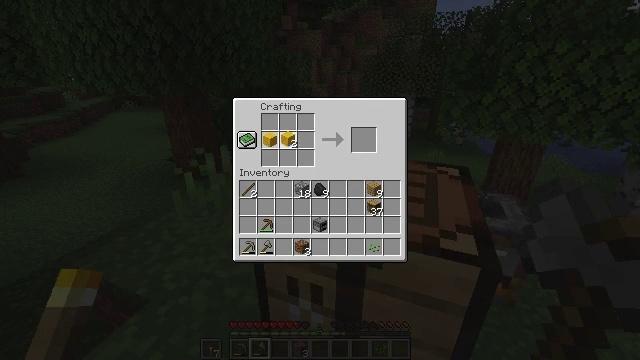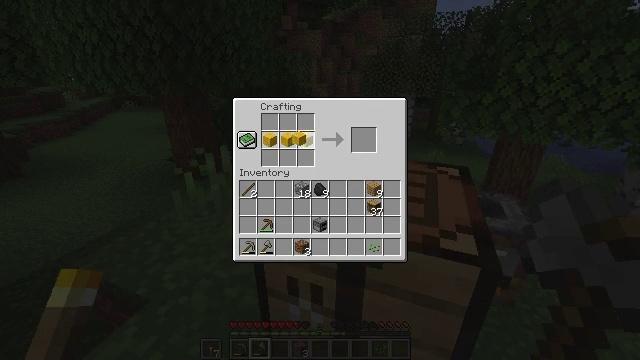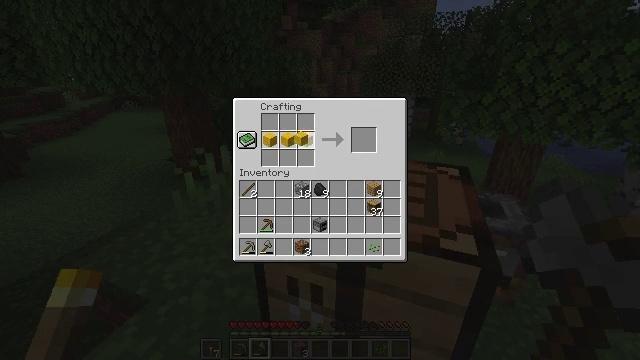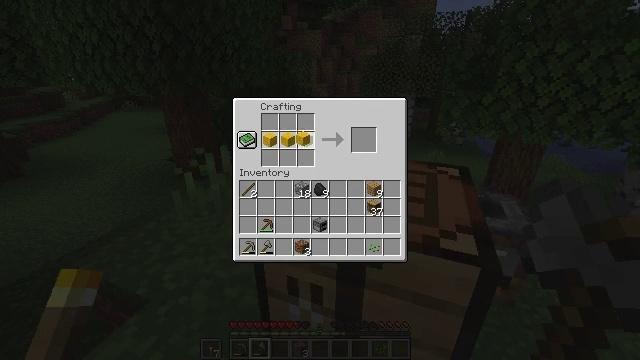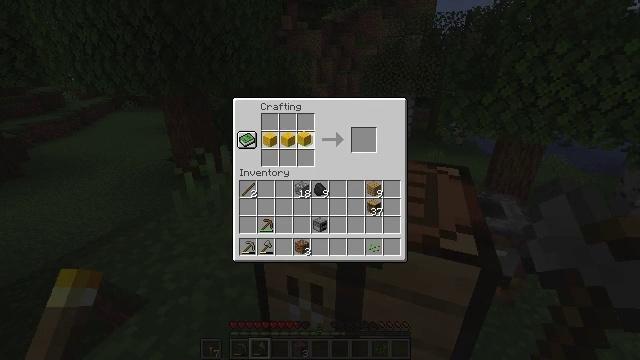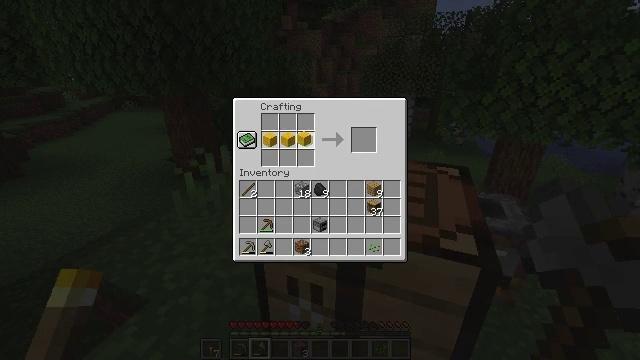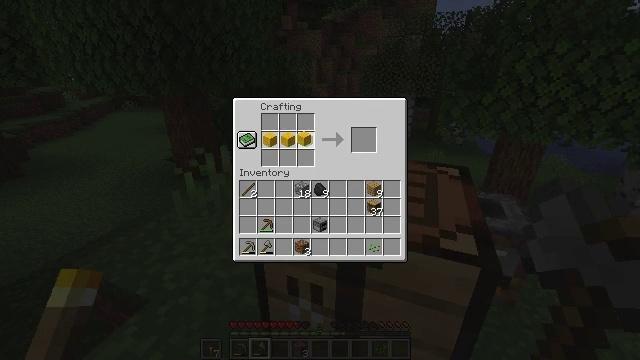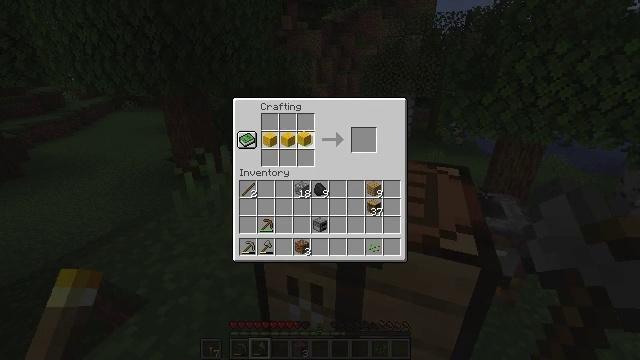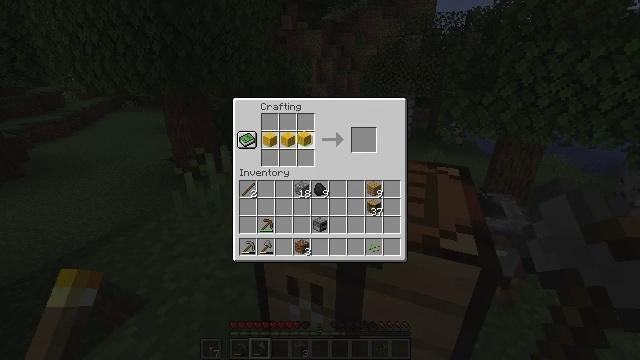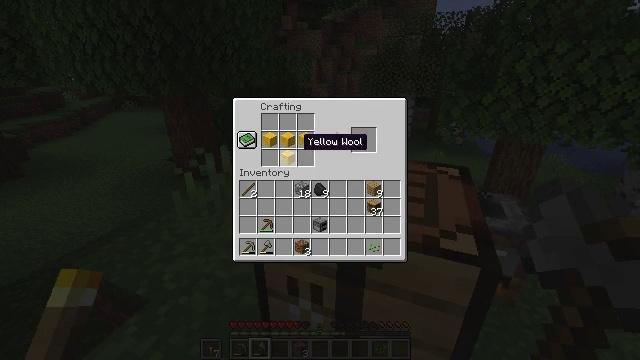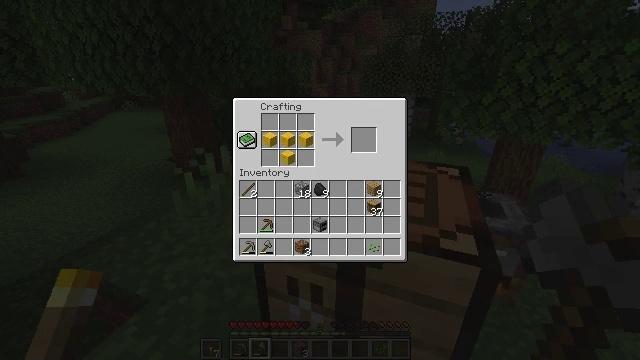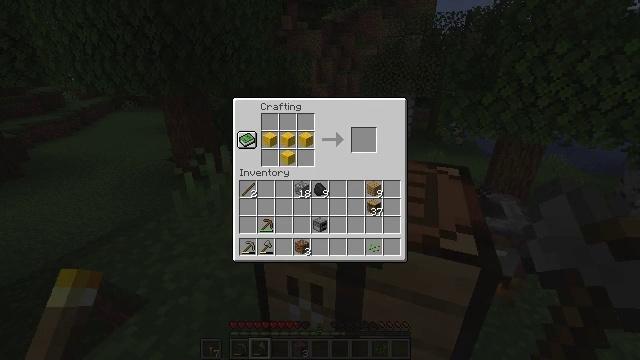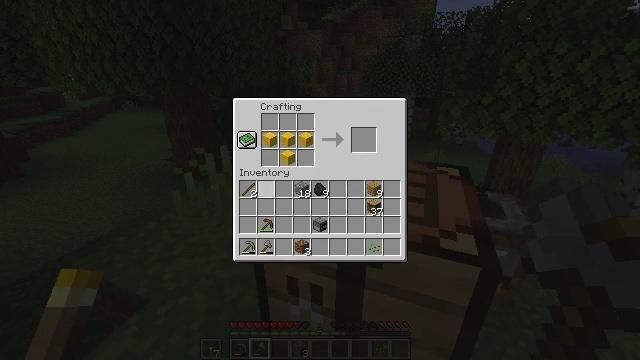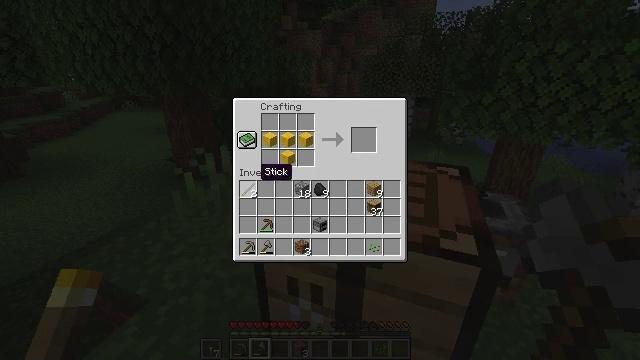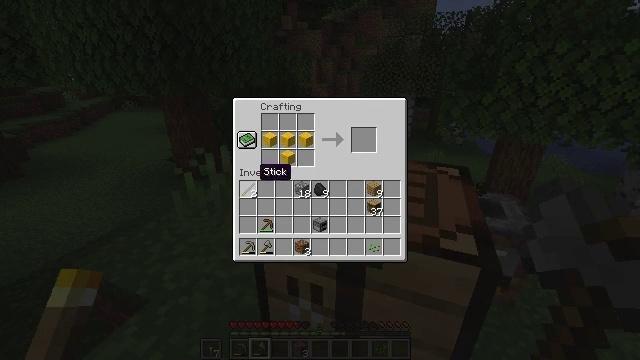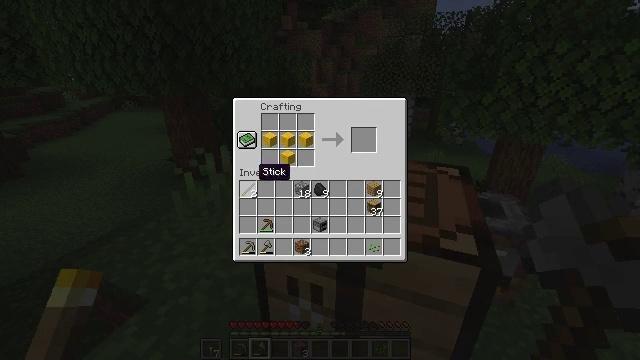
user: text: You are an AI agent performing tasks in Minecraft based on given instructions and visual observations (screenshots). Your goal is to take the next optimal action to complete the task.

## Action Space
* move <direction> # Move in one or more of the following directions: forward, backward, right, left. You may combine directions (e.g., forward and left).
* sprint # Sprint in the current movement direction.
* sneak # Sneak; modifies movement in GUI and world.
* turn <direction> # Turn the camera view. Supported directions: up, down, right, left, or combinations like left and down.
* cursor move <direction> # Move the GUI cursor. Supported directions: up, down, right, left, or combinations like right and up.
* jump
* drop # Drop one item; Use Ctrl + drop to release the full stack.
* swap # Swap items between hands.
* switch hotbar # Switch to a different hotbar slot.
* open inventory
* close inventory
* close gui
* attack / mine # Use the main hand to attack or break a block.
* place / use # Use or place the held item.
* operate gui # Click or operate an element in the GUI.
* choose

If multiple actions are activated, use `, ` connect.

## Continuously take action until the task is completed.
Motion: motion action
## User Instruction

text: Combine yellow wool and wooden planks to craft a yellow bed.
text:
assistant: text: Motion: cursor move right, choose
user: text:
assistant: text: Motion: choose
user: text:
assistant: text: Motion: choose
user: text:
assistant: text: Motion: choose
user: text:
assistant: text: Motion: choose
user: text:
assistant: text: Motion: choose
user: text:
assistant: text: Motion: choose
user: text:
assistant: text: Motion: choose
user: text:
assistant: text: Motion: cursor move left and down
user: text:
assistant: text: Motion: cursor move left and down
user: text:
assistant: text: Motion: cursor move left and down
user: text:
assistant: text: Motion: cursor move left
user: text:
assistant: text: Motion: no_op
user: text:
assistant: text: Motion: no_op
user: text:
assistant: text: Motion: no_op
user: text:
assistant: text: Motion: no_op
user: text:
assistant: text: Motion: no_op
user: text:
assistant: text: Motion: no_op
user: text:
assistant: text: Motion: no_op
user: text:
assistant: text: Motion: no_op
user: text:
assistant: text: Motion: operate gui
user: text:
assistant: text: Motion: operate gui
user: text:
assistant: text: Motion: operate gui
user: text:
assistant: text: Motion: no_op
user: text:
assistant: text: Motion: no_op
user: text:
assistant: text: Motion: operate gui
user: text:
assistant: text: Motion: operate gui
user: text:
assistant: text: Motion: operate gui
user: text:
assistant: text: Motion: no_op
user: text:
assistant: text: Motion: no_op